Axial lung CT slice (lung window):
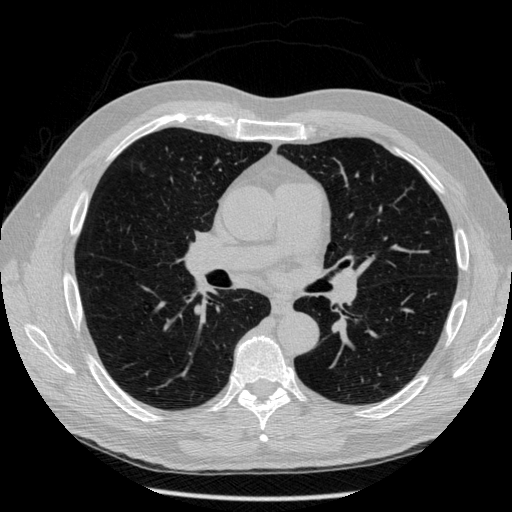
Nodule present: no